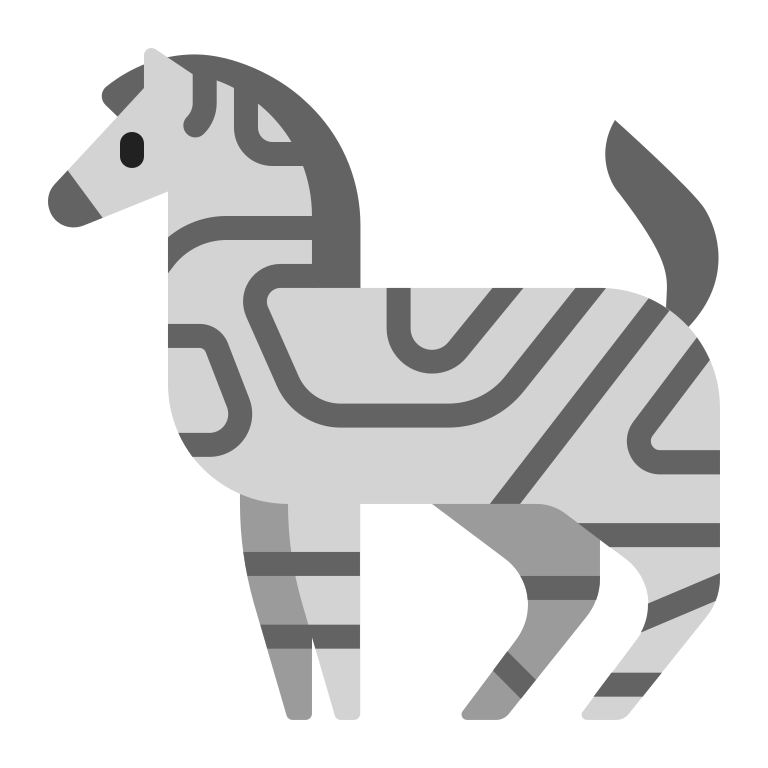
zebra flat